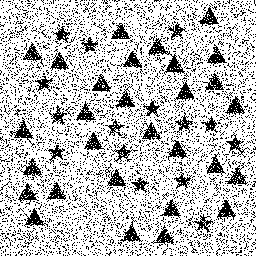
Squares: 0
Triangles: 29
Stars: 15
Total shapes: 44